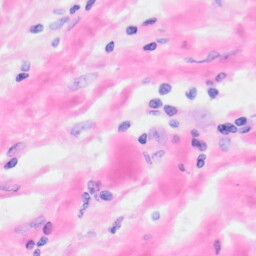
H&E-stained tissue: Kidney